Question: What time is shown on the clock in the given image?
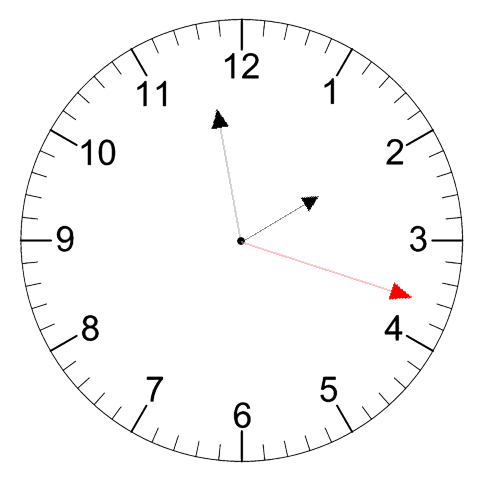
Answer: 01:58:18